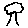
Label: tree